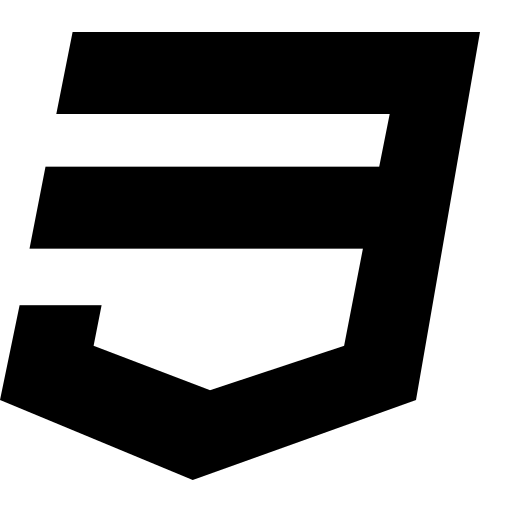
Tags: icon, FontAwesome, fa-icon, brand, css3